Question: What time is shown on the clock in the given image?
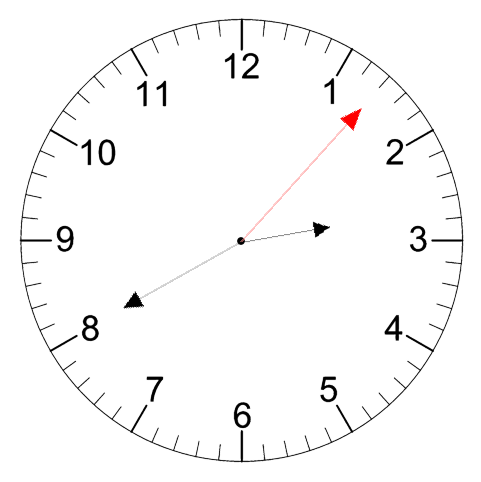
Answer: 02:40:07